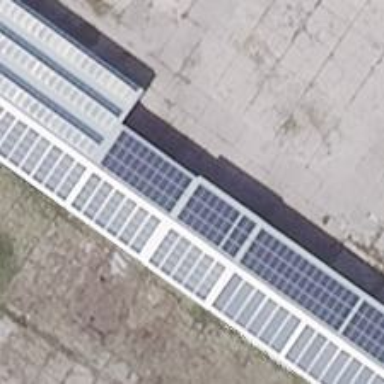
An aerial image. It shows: Building equipped with small solar photovoltaic panel for generating electricity.